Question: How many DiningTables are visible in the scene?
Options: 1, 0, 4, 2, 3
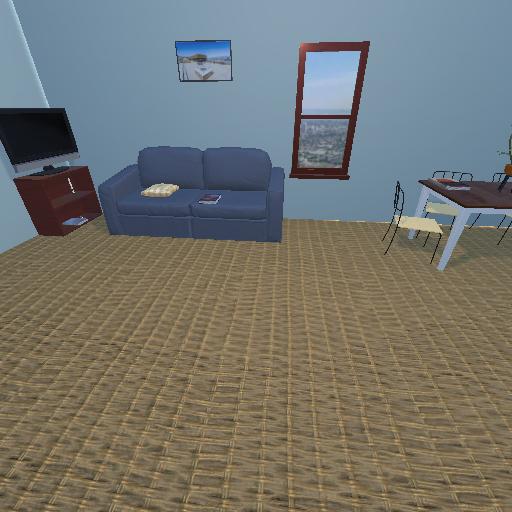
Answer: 1